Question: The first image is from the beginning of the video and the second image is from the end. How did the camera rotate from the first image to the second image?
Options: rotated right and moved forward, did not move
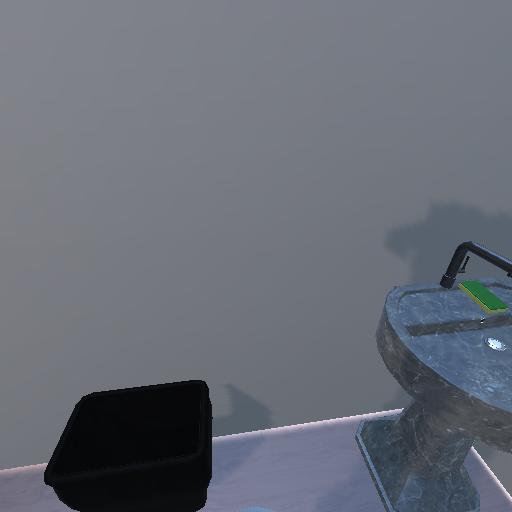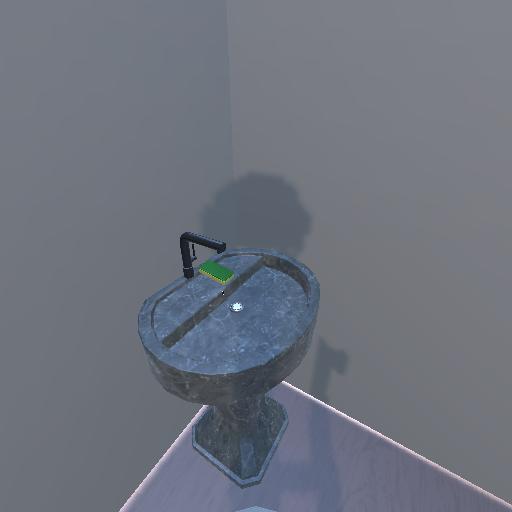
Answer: rotated right and moved forward